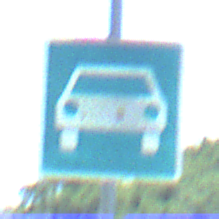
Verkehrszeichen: Kraftfahrstrasse
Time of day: Midday
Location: Outdoor (Nature)
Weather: Clear
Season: Summer
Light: Natural